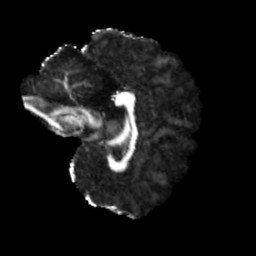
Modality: FA
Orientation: sagittal
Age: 47
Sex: female
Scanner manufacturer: siemens
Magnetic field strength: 3 T
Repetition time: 3.23 s
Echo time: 0.0892 s